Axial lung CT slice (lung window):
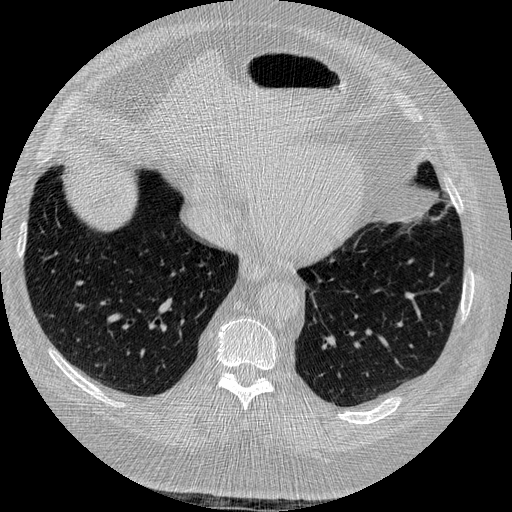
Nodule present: no